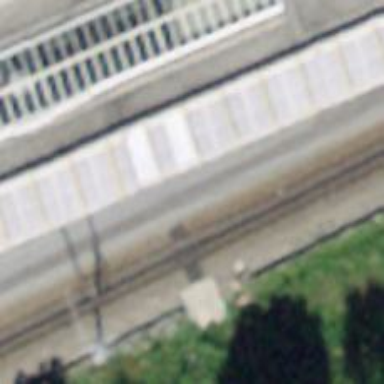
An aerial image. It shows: Stop for narrow gauge railways at public transport stop position.